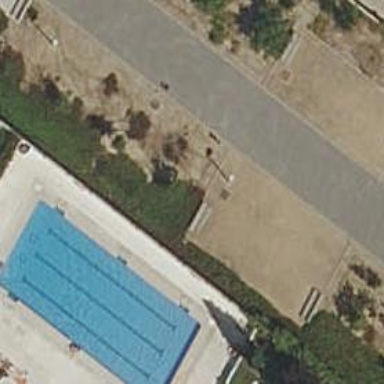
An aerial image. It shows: Swimming pool located in leisure land.